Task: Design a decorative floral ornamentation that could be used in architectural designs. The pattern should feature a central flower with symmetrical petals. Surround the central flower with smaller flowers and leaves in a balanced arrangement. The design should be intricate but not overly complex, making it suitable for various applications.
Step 1285:
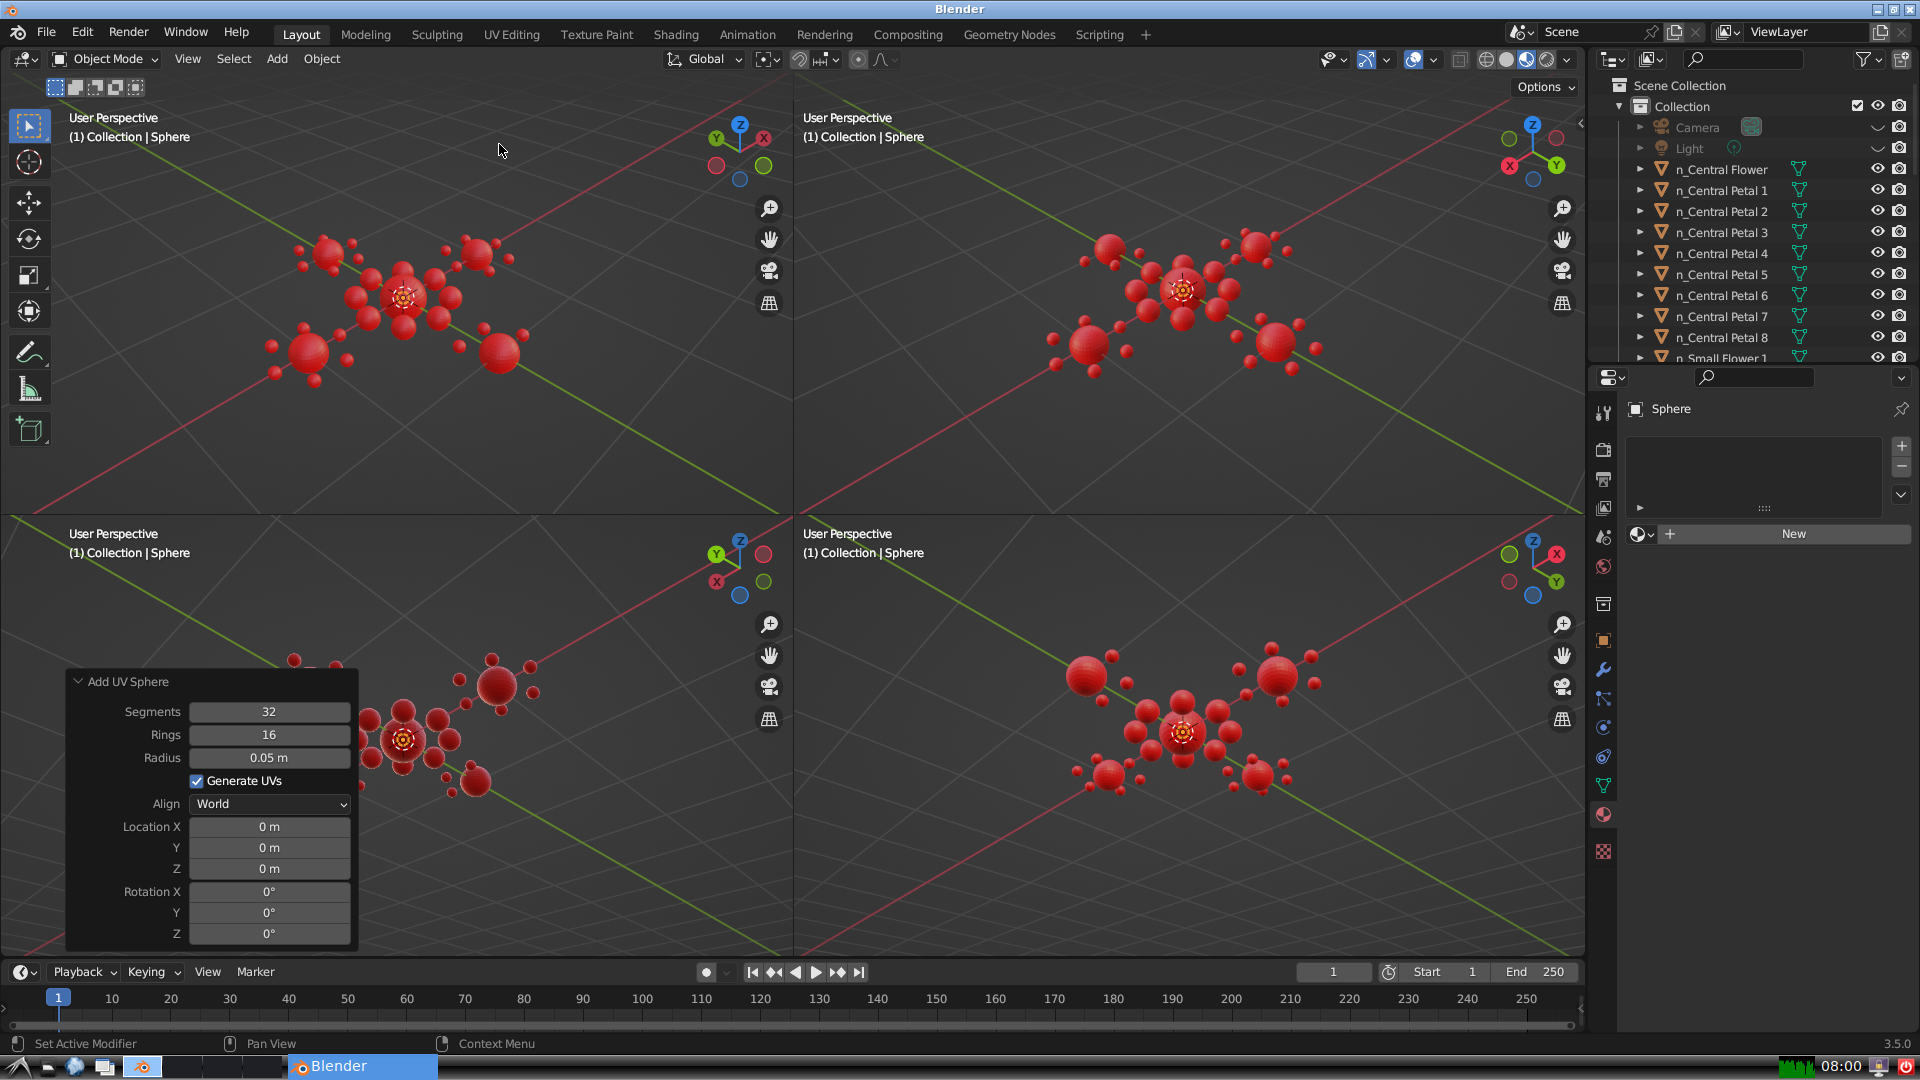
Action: {"mouse_move": [270, 758]}